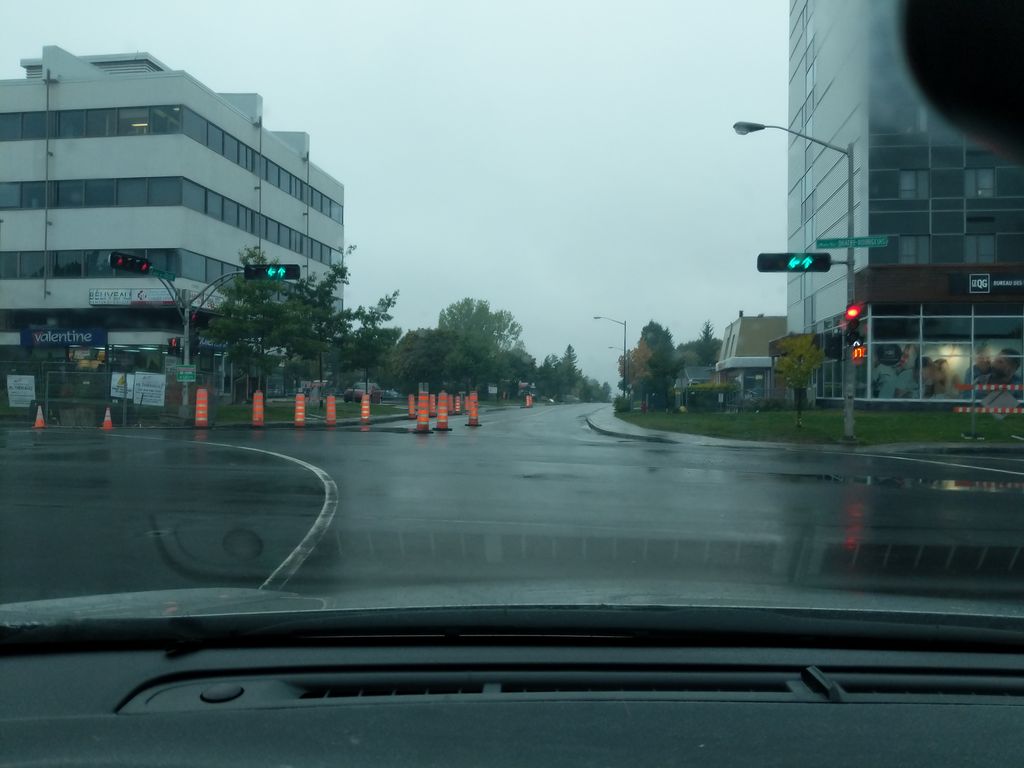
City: quebec_city